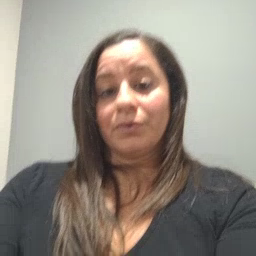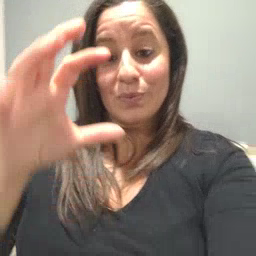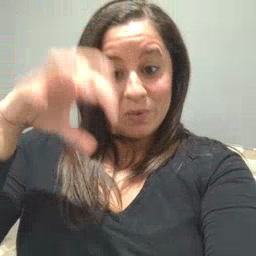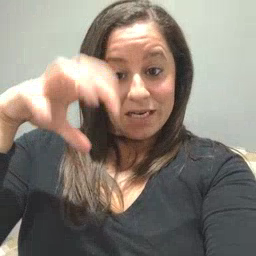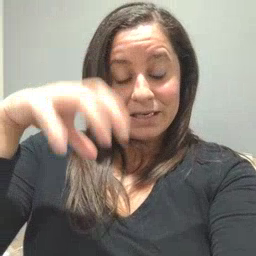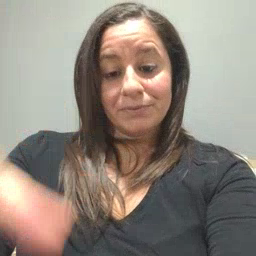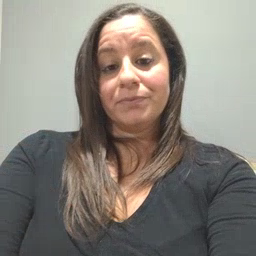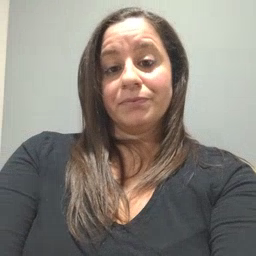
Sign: rain